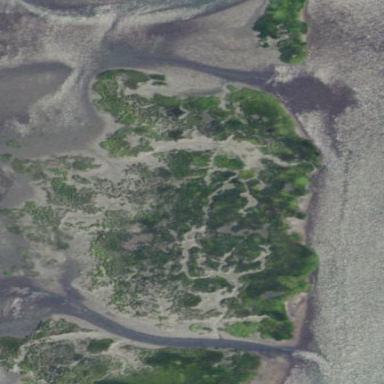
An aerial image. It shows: Islet along the natural coastline.